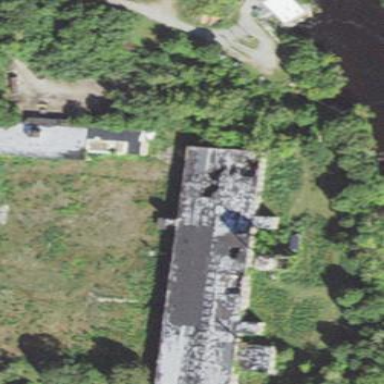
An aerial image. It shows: Historic building.